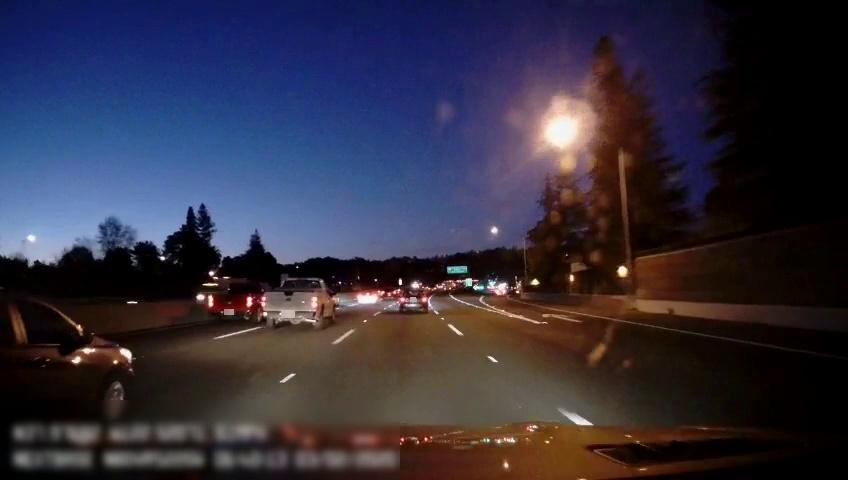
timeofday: Night
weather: Other
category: Drivable Space
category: Vehicles | Car
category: Vehicles | SUV
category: Vehicles | Car
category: Vehicles | Truck
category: Vehicles | Truck
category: Vehicles | Truck
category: Vehicles | Car
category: Lanes | Alternate Lane
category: Lanes | Alternate Lane
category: Lanes | Current Lane
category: Lanes | Current Lane
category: Lanes | Alternate Lane
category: Lanes | Alternate Lane
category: Lanes | Alternate Lane
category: Traffic | Signs